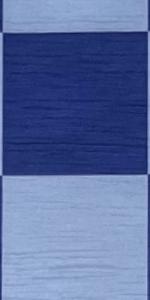
Label: Empty